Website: ulta-beauty
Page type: store-pickup
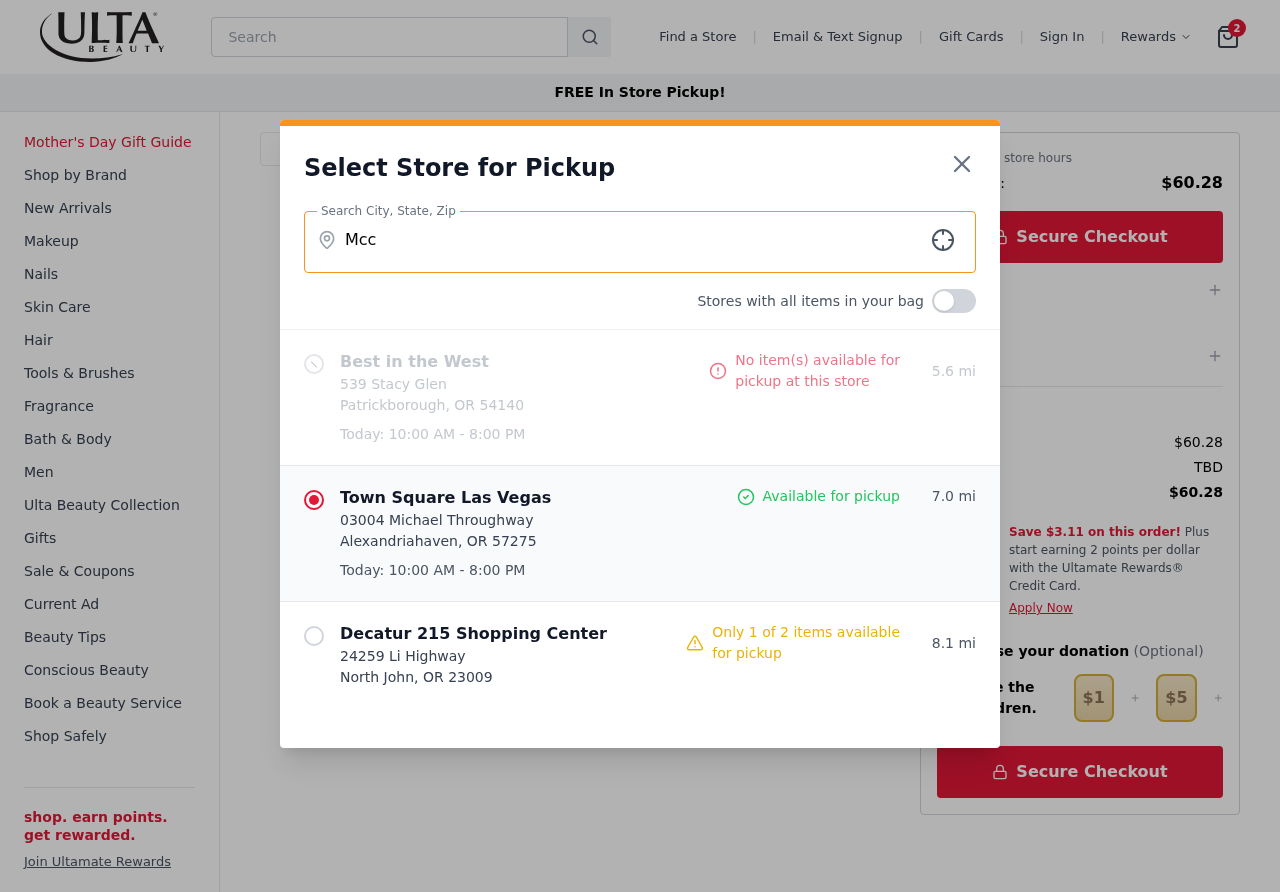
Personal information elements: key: PII_CITY
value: Mcclureberg
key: PII_LOCATION1_CITY_STATE_ZIP
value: Patrickborough, OR 54140
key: PII_LOCATION1_NAME
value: Best in the West
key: PII_LOCATION1_STREET
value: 539 Stacy Glen
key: PII_LOCATION2_CITY_STATE_ZIP
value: Alexandriahaven, OR 57275
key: PII_LOCATION2_NAME
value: Town Square Las Vegas
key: PII_LOCATION2_STREET
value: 03004 Michael Throughway
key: PII_LOCATION3_CITY_STATE_ZIP
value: North John, OR 23009
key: PII_LOCATION3_NAME
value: Decatur 215 Shopping Center
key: PII_LOCATION3_STREET
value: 24259 Li Highway
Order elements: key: ORDER_NUM_ITEMS
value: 2
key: ORDER_TOTAL
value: $60.28
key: ORDER_SUBTOTAL
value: $60.28
Search elements: key: HEADER_SEARCH
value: Search
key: SEARCH_STORE_LOCATION
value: Mcclureberg